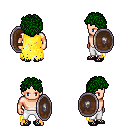
a pixel art fantasy rpg character, male body template, human, light skin, yellow tattered cape, white pants, green curly afro hairstyle, bracelets, ghillies, shield, four views (front, back, left, right), 2x2 character sprite sheet, small pixel art, hard edges, no anti-aliasing